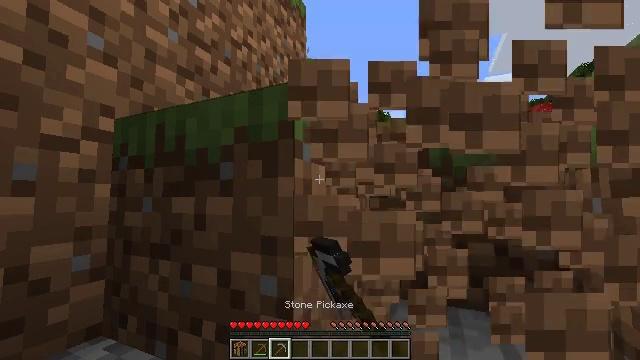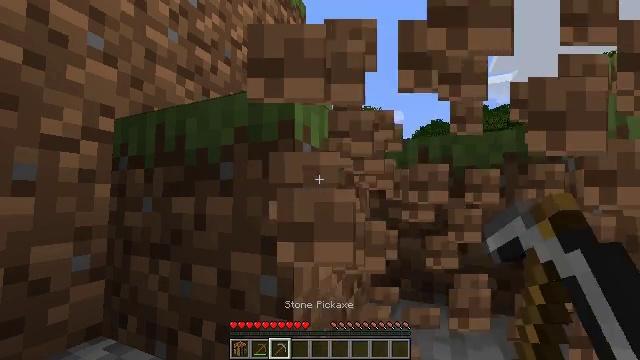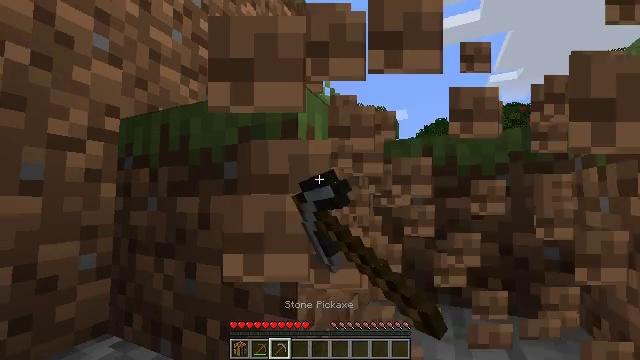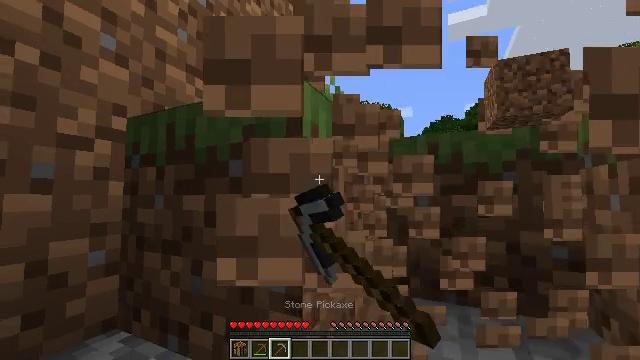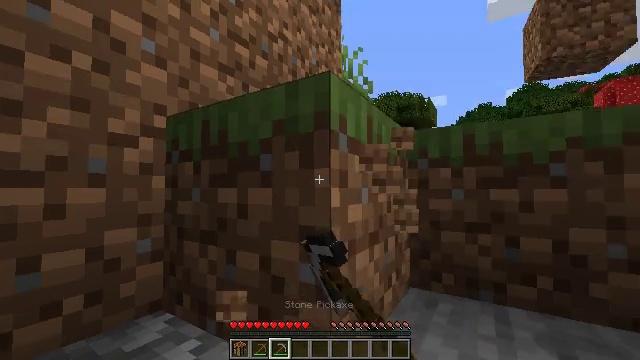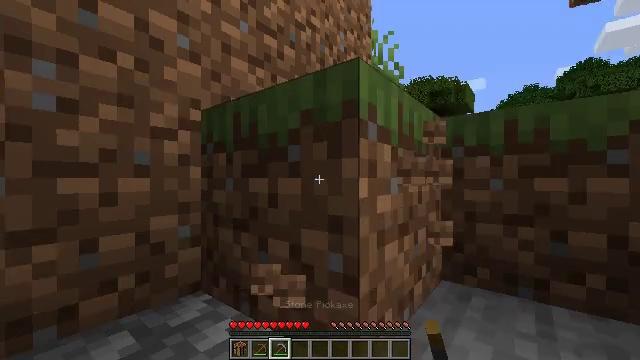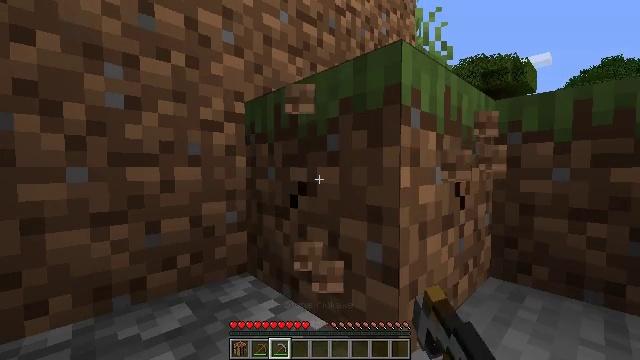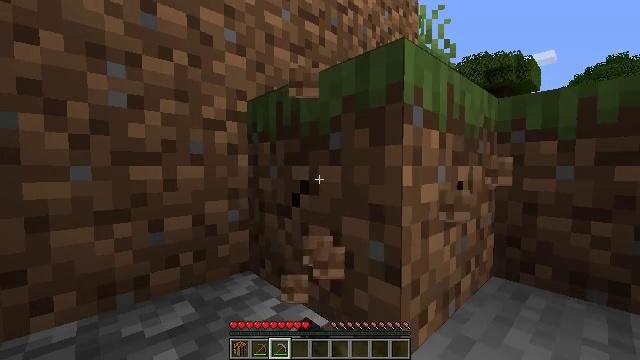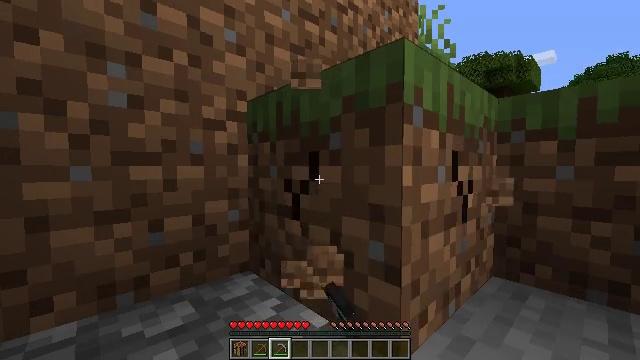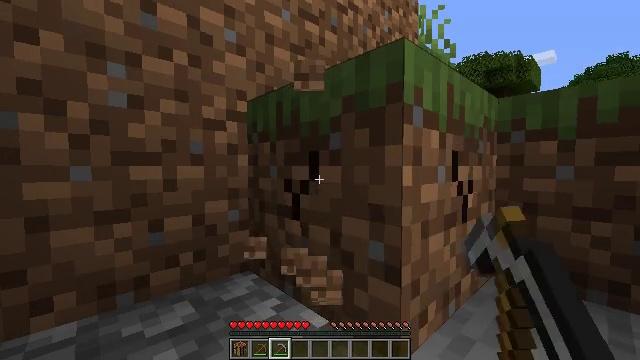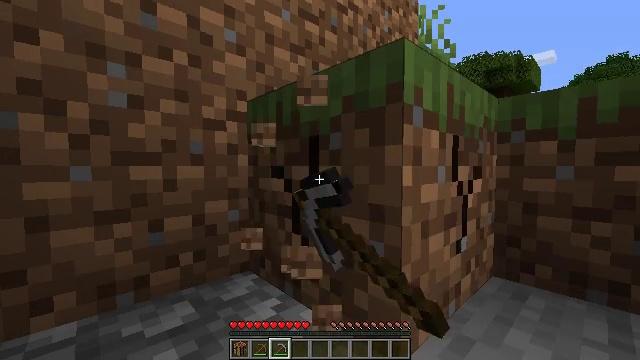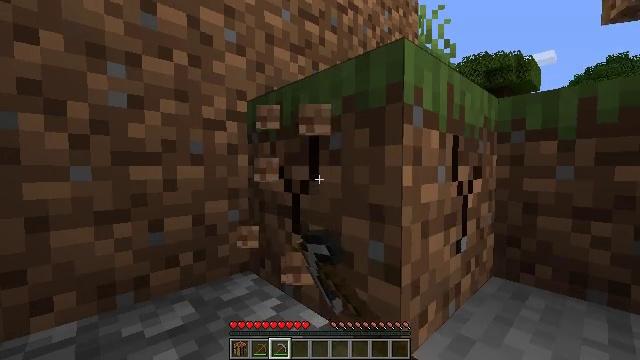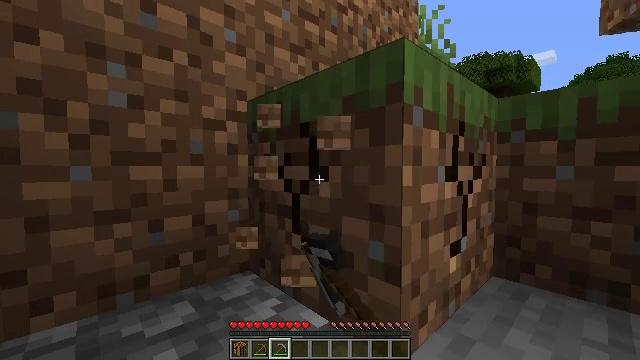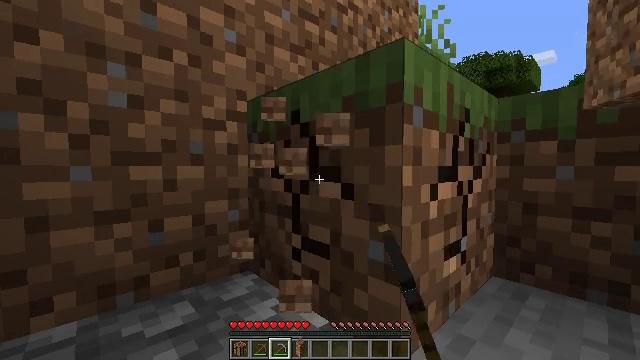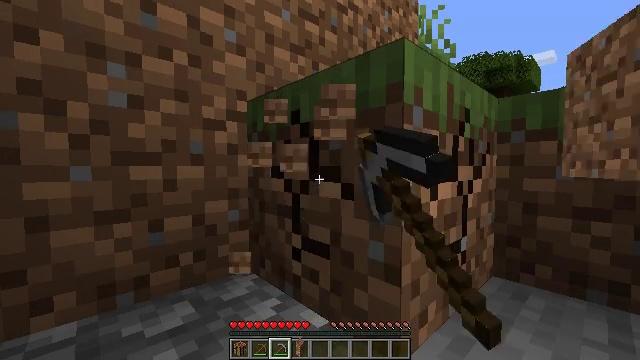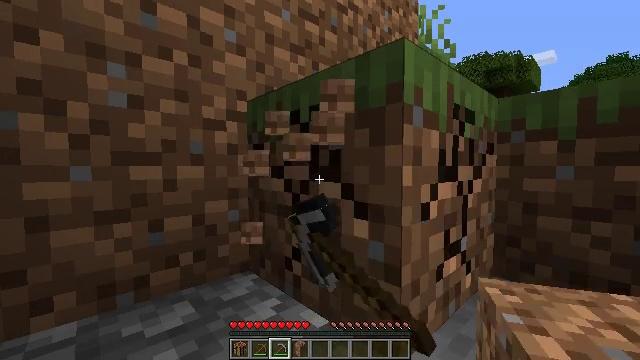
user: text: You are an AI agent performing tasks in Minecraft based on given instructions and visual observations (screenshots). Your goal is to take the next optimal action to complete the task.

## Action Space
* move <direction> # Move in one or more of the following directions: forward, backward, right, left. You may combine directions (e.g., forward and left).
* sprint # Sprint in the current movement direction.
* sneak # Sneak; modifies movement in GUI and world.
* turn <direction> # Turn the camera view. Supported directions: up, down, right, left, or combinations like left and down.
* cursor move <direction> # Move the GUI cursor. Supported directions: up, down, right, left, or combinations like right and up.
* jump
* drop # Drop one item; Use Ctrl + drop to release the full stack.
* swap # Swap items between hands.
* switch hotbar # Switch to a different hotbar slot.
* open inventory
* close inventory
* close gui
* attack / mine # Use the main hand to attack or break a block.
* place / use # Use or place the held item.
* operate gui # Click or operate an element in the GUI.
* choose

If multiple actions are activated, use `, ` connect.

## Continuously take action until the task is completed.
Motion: motion action
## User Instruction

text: Gather grass block for landscaping.
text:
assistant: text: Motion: attack / mine
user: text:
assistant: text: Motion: attack / mine
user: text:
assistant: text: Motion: turn left, attack / mine
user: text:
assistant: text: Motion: turn left and down, attack / mine
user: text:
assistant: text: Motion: turn left and down, attack / mine
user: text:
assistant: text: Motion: turn left and down, attack / mine
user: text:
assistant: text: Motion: attack / mine
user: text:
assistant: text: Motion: attack / mine
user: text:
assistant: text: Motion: attack / mine
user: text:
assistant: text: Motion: attack / mine
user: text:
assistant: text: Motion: attack / mine
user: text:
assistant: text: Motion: attack / mine
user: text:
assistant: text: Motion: attack / mine
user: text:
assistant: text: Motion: attack / mine
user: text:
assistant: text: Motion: attack / mine
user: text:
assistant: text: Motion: attack / mine
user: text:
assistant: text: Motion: attack / mine
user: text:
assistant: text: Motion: attack / mine
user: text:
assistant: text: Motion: attack / mine
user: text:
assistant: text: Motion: attack / mine
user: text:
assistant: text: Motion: attack / mine
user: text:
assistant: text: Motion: attack / mine
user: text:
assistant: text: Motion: attack / mine
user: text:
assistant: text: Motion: attack / mine
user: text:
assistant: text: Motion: attack / mine
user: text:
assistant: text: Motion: attack / mine
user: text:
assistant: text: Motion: attack / mine
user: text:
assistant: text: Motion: turn right, attack / mine
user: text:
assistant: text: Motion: turn right and up, attack / mine
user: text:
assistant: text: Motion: turn right and up, attack / mine